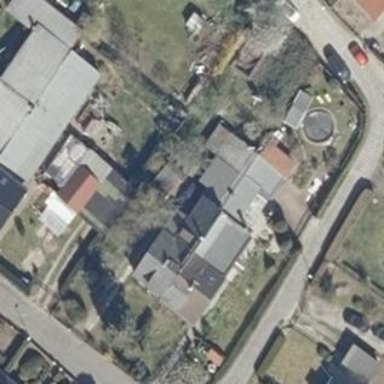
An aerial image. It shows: Semidetached house with gabled roof.